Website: lowes
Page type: payment
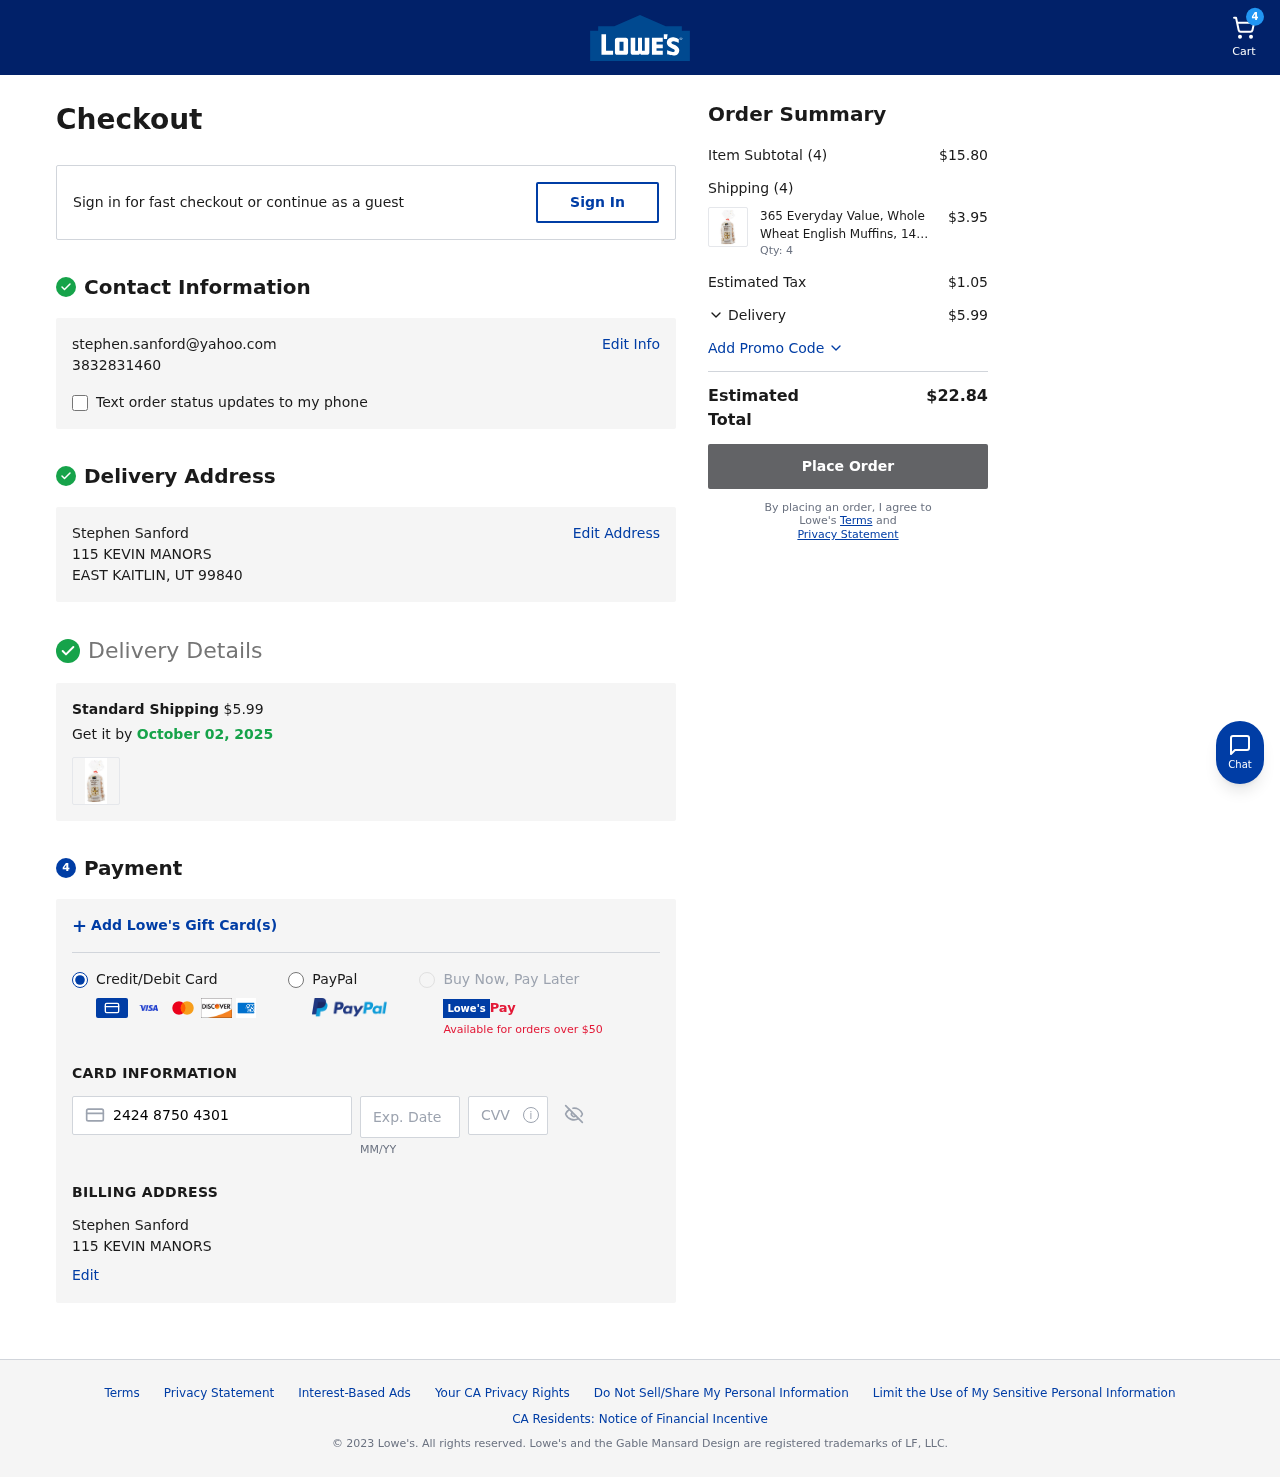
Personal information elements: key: PII_CARD_CVV
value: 121
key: PII_CARD_EXPIRY
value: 02/28
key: PII_CARD_NUMBER
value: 2424 8750 4301 7978
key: PII_EMAIL
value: stephen.sanford@yahoo.com
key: PII_FULLNAME
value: Stephen Sanford
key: PII_FULLNAME2
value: Stephen Sanford
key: PII_PHONE
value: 3832831460
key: PII_STREET
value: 115 KEVIN MANORS
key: PII_STREET2
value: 115 KEVIN MANORS
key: PII_CITY_STATE_ZIP
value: EAST KAITLIN, UT 99840
Product elements: key: PRODUCT1_NAME
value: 365 Everyday Value, Whole Wheat English Muffins, 14 oz, 6 ct
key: PRODUCT1_PRICE
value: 3.95
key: PRODUCT1_QUANTITY
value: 4
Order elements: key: ORDER_NUM_ITEMS
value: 4
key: ORDER_SHIPPING_COST
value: $5.99
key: ORDER_DELIVERY_DATE
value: October 02, 2025
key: ORDER_SUBTOTAL
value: $15.80
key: ORDER_NUM_ITEMS2
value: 4
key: ORDER_TAX
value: $1.05
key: ORDER_SHIPPING_COST2
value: $5.99
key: ORDER_TOTAL
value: $22.84